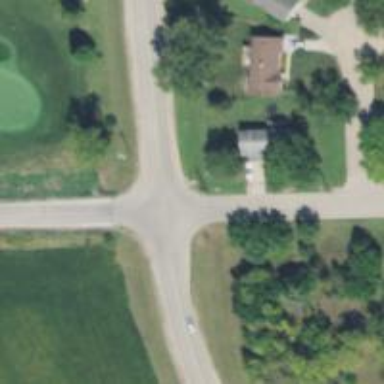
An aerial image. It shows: Stop road.